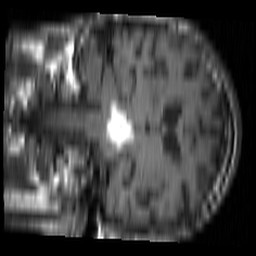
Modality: T1w
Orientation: coronal
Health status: ill
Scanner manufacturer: siemens
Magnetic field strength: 1.5 T
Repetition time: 0.4 s
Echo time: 0.014 s